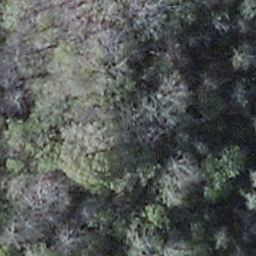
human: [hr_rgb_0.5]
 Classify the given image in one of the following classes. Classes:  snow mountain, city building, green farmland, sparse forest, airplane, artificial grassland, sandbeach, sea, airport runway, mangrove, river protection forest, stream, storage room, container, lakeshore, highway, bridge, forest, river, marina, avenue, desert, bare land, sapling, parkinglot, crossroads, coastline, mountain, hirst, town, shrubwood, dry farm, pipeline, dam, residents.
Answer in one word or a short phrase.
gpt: shrubwood